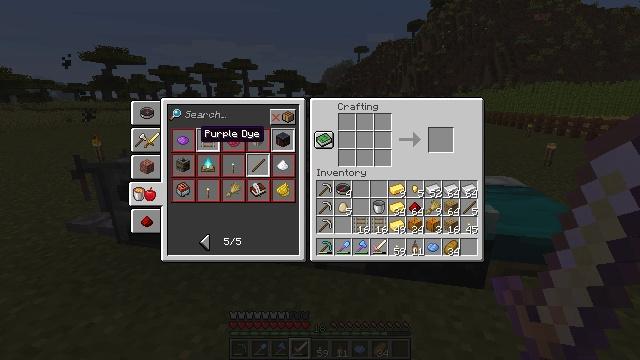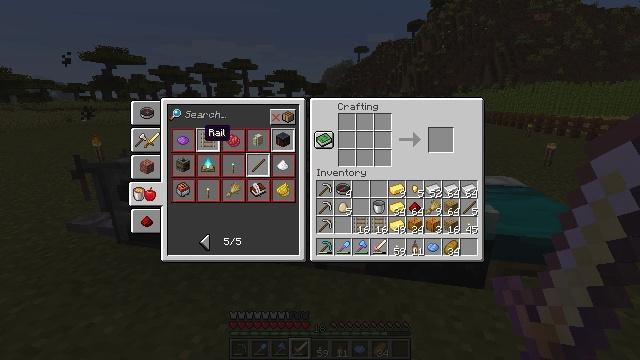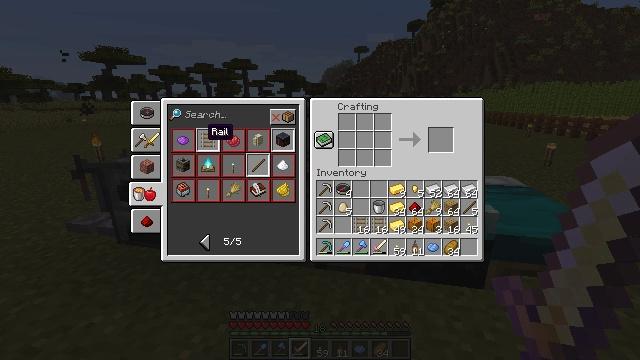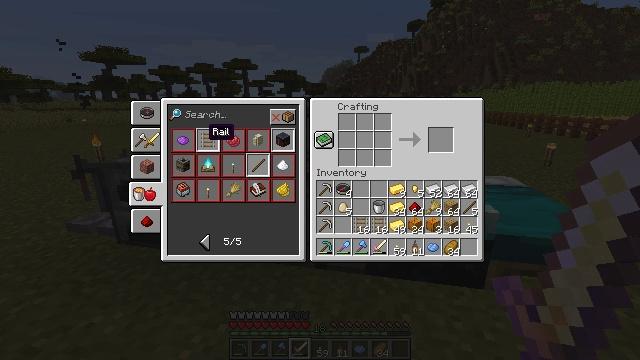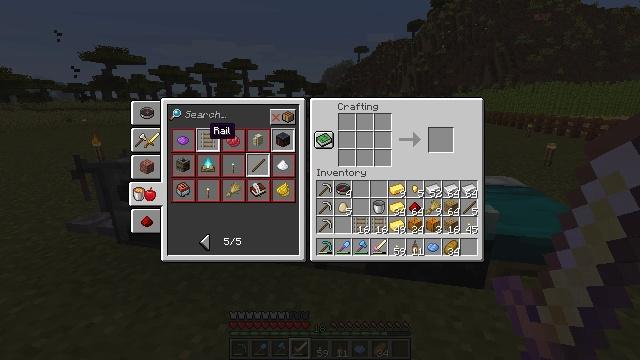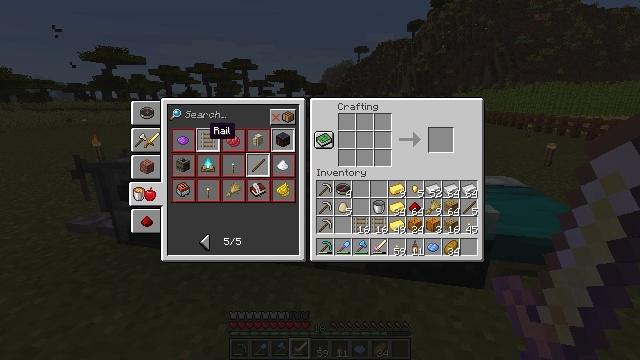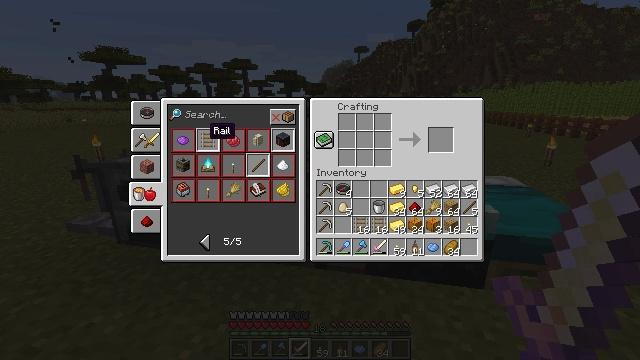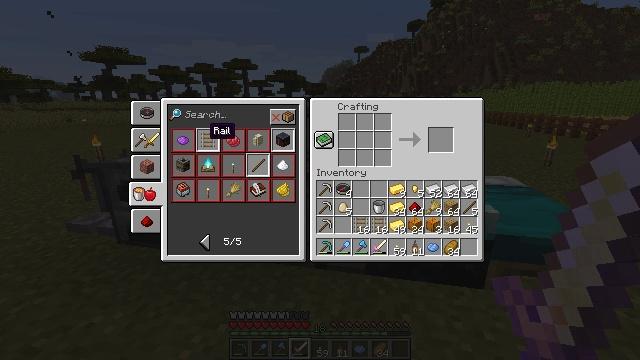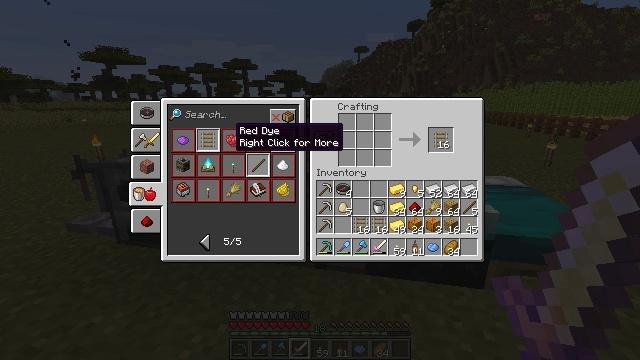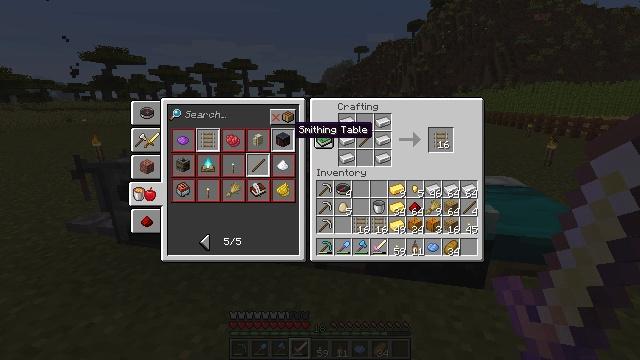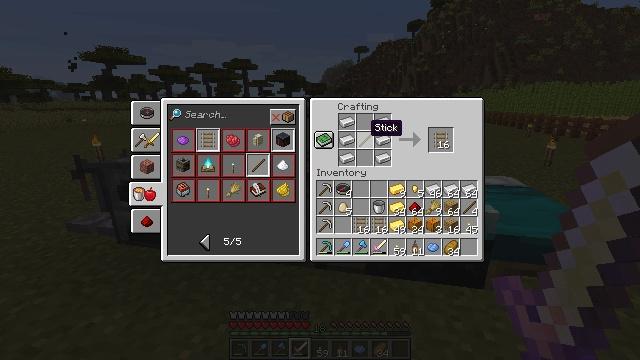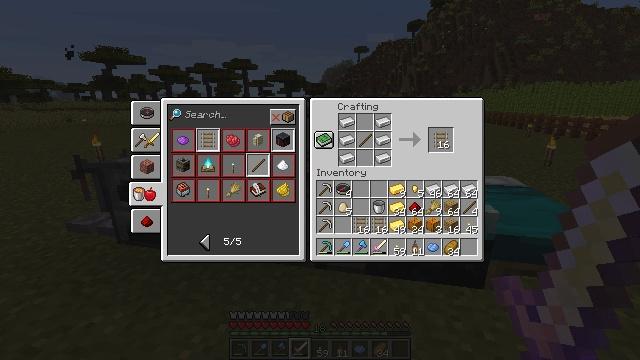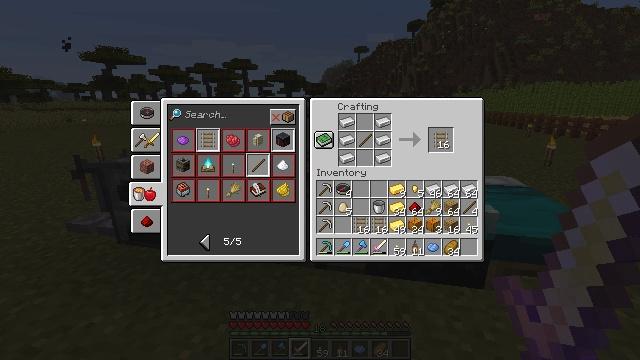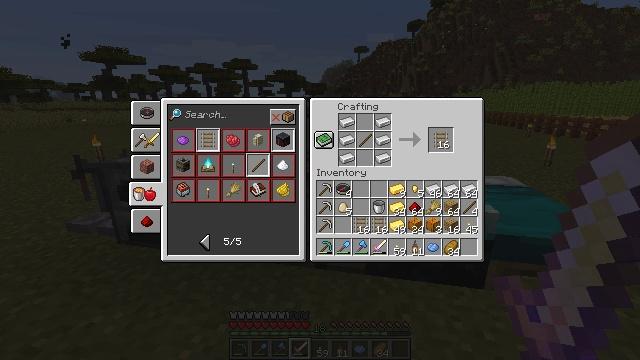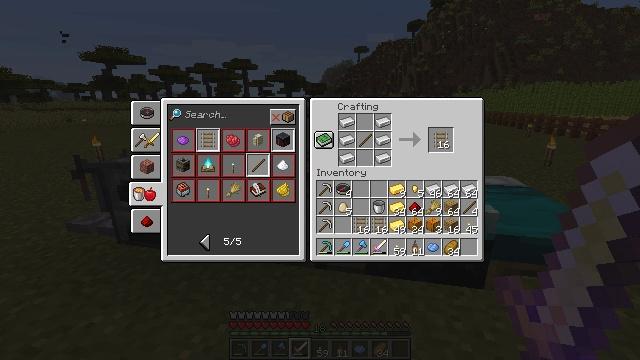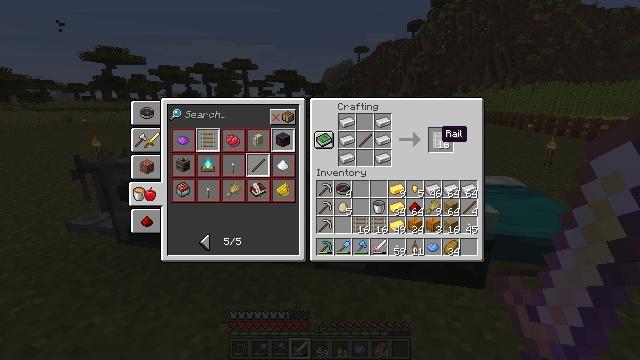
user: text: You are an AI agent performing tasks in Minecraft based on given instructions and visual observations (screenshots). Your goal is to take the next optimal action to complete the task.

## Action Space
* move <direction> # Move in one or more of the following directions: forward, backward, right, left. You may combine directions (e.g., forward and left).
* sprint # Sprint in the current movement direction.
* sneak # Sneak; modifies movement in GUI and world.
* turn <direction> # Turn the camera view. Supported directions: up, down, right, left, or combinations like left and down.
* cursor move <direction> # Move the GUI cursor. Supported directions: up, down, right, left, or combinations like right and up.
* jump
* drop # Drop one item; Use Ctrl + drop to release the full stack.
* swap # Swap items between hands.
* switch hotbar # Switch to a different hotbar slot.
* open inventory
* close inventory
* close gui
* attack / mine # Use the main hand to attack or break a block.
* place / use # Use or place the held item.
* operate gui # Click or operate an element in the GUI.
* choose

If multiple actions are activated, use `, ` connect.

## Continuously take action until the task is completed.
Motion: motion action
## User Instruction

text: Use the crafting table to create a rail.
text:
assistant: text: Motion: no_op
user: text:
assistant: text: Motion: no_op
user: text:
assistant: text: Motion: operate gui
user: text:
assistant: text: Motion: operate gui
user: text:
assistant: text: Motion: operate gui
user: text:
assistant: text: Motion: operate gui
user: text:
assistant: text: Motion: no_op
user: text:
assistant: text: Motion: cursor move right
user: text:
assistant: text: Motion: cursor move right
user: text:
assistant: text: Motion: cursor move right
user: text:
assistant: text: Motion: cursor move right
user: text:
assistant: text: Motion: cursor move right
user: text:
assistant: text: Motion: cursor move right
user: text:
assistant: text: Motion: cursor move right
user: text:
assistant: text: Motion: no_op
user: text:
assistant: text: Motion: cursor move right
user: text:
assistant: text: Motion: no_op
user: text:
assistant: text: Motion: operate gui
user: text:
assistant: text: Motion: operate gui
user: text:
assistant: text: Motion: operate gui
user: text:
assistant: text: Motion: no_op
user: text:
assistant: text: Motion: cursor move left and down
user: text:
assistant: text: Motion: cursor move left and down
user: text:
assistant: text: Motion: cursor move left and down
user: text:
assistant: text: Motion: no_op
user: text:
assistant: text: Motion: no_op
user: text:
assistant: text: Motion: no_op
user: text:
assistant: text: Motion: no_op
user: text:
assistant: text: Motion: no_op
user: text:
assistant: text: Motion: operate gui